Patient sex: M
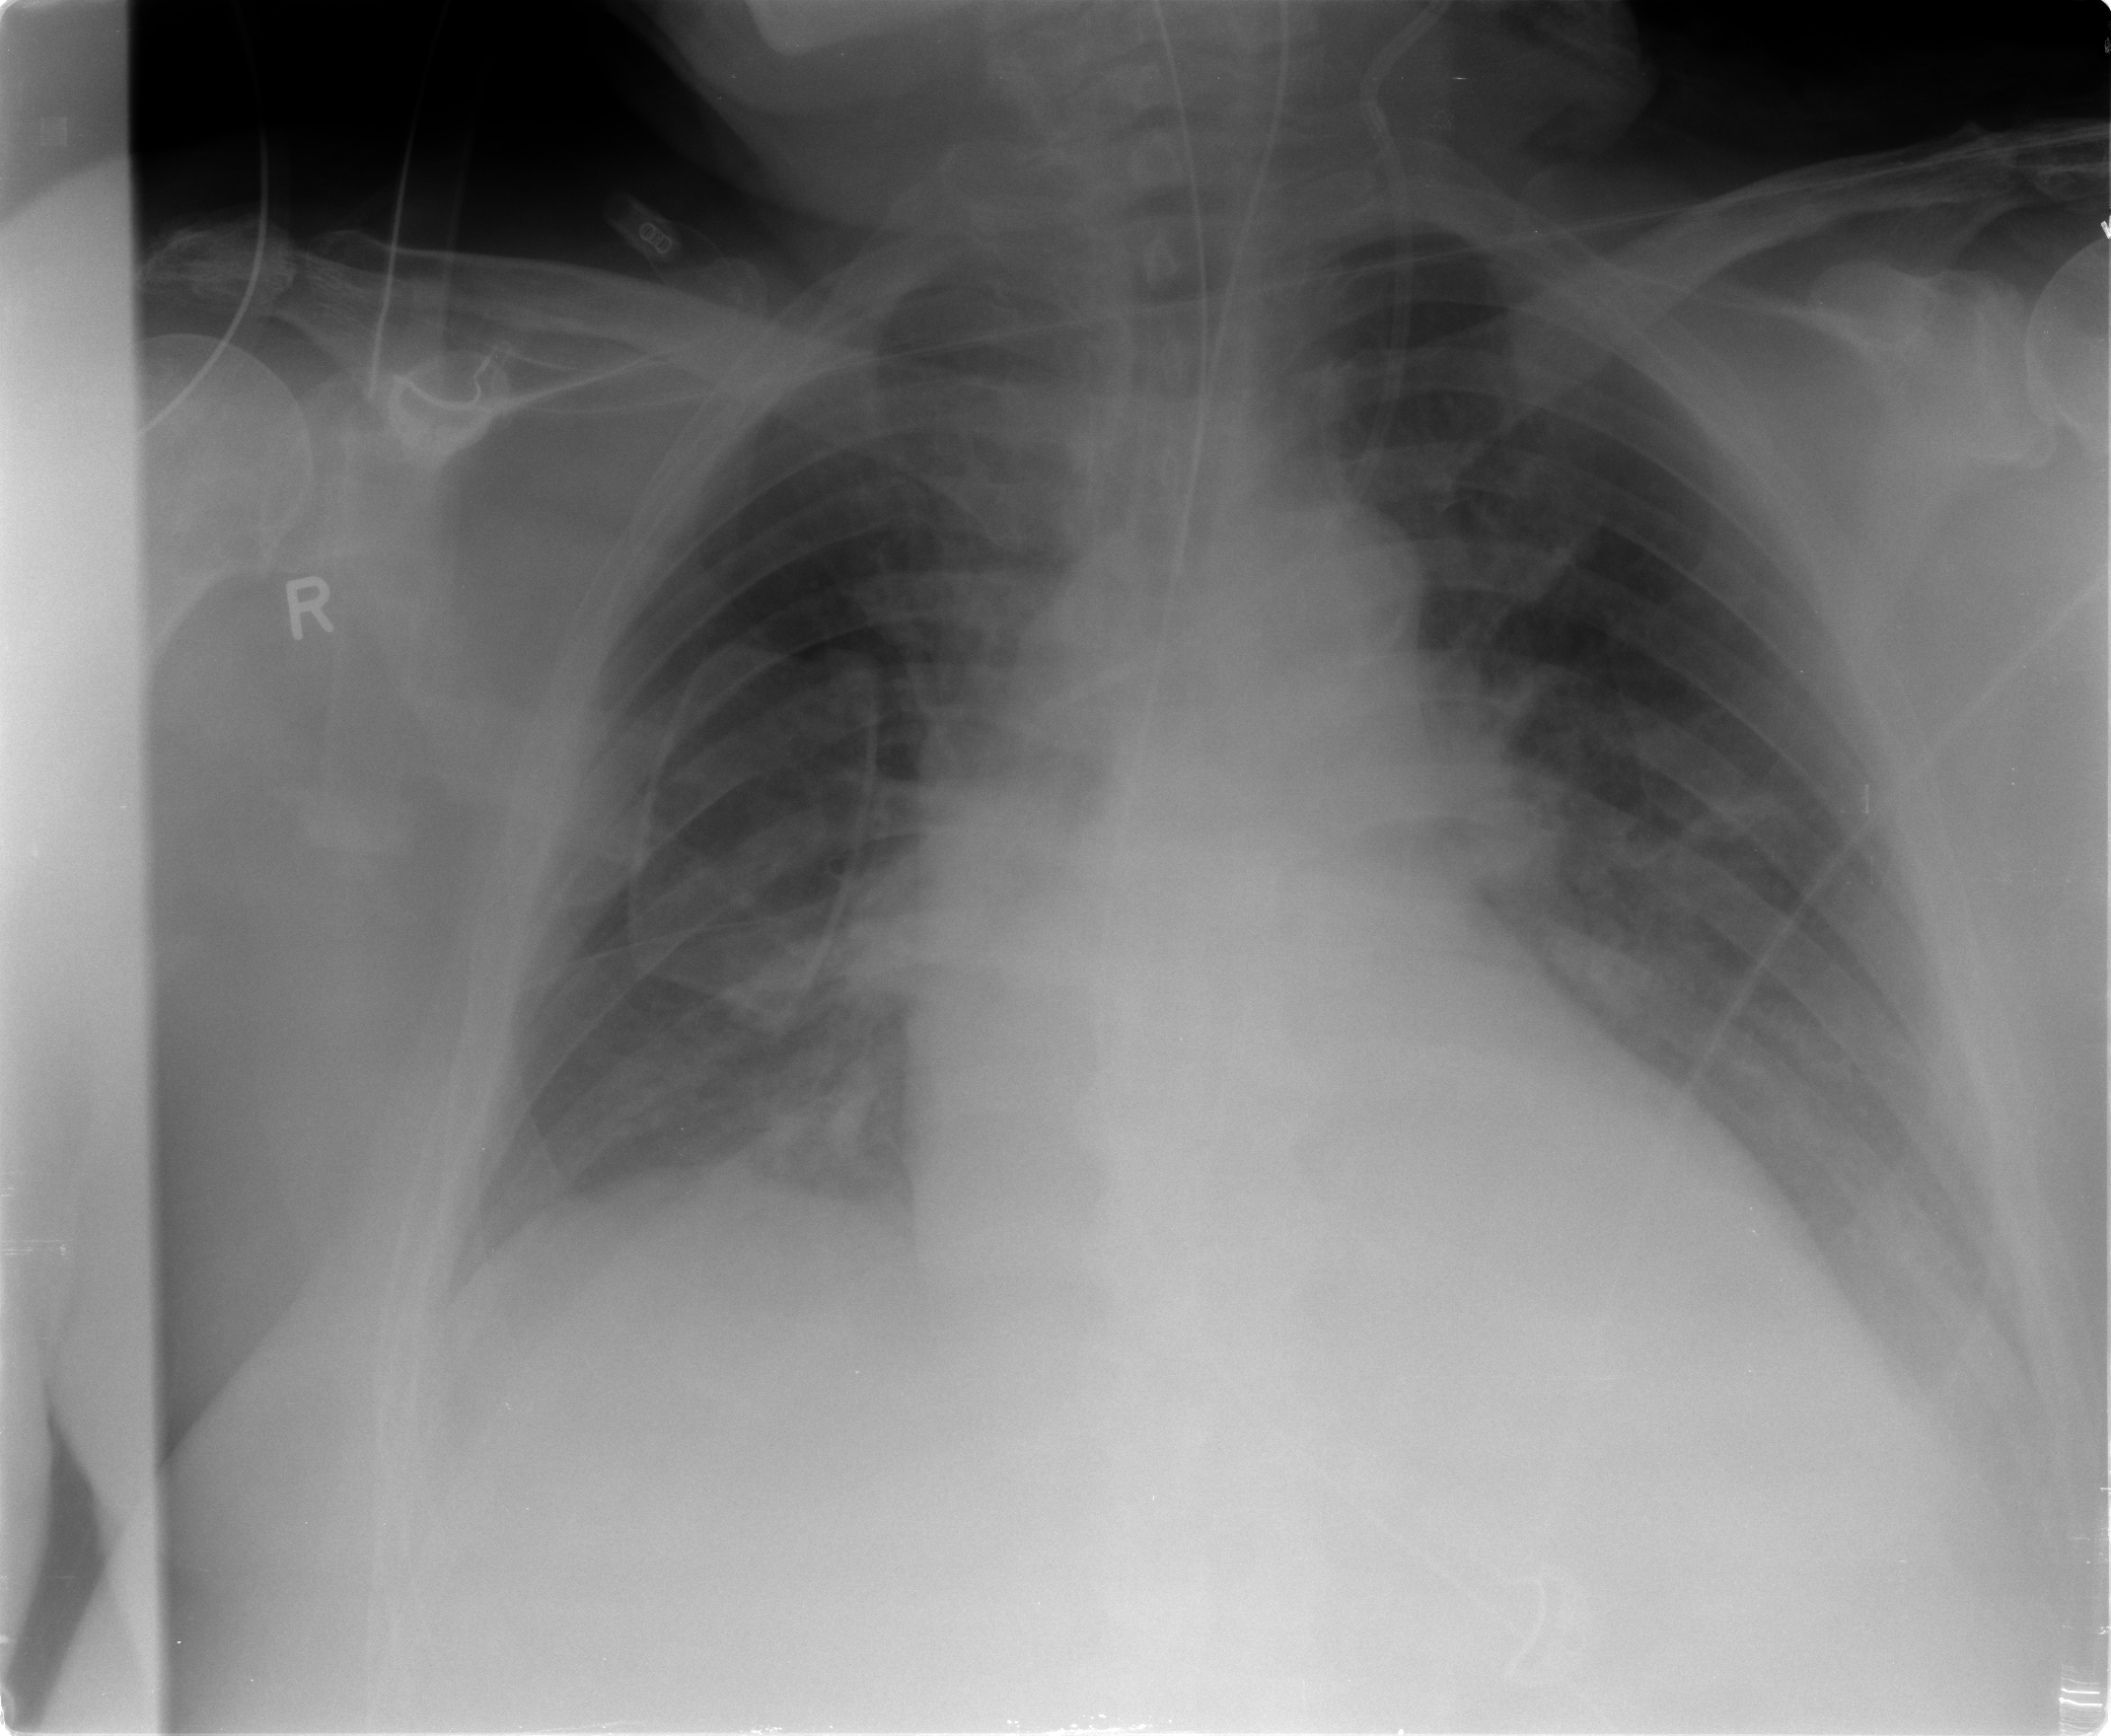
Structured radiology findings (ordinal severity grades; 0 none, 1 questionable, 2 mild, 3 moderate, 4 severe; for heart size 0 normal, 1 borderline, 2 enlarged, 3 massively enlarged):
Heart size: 2
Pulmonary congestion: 2
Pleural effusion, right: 1
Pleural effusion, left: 2
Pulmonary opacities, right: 0
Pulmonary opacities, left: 0
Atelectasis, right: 2
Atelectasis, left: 2